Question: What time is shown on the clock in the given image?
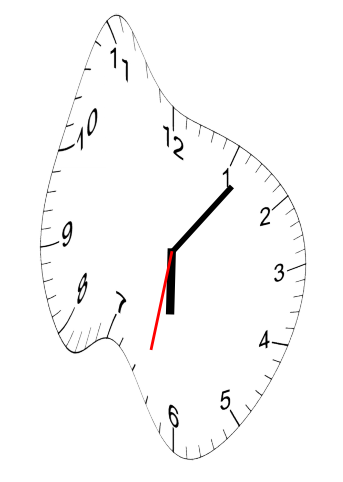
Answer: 06:06:32